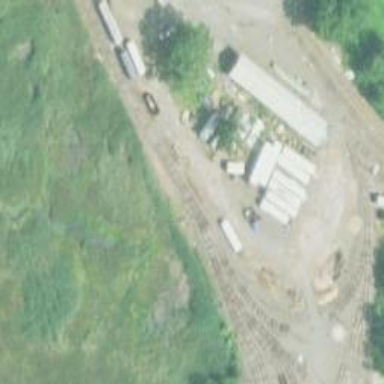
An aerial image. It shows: Preserved railway yard with electrified contact lines for trains.